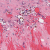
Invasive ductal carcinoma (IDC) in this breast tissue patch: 0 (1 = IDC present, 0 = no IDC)